Field crop: maize
Growth stage: 2
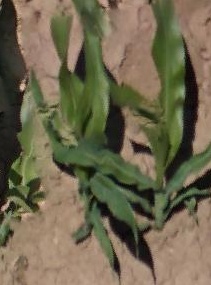
Species: maize